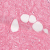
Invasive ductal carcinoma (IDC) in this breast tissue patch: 0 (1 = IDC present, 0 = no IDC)